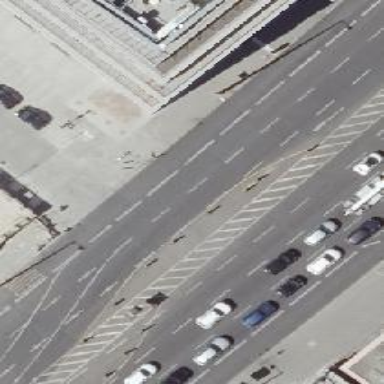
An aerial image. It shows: Primary highway with asphalt surface. It is dual carriageway with lane for parking on the right and busway shared with cyclists on the right side.